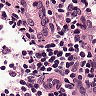
Metastatic tissue present: no